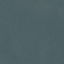
Land use / land cover: SeaLake